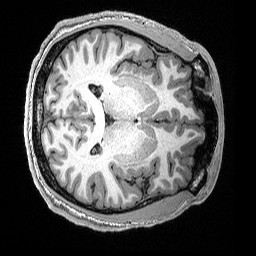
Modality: T1w
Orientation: axial
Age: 18
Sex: male
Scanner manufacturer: siemens
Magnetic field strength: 3 T
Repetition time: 2.53 s
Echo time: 0.0033 s